Field crop: tomato
Growth stage: 1
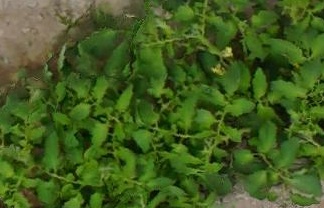
Species: tomato